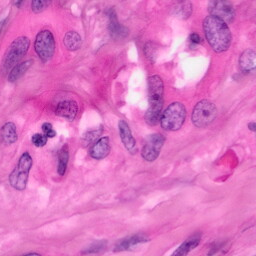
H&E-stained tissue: Pancreatic